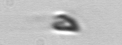
Label: Pyramimonas